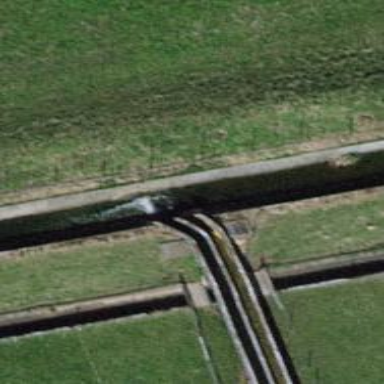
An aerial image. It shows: Drain waterway.